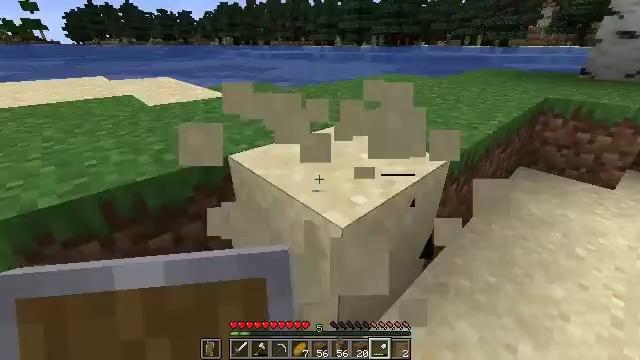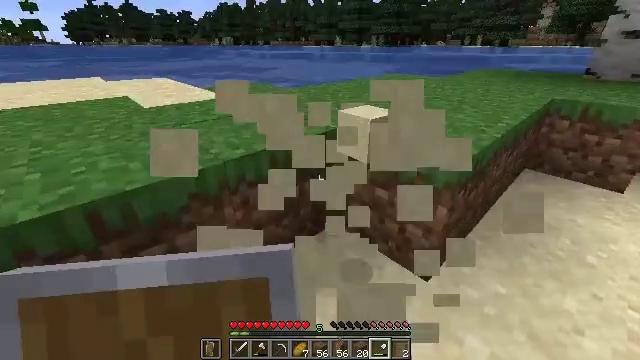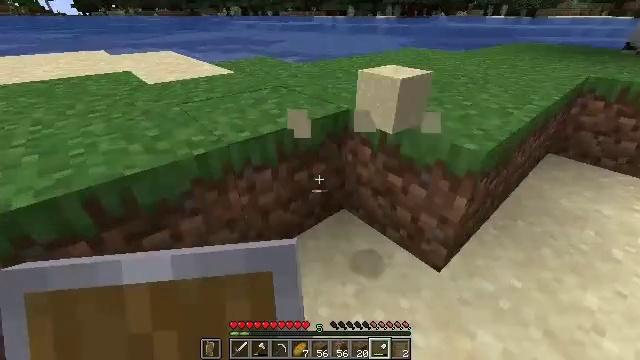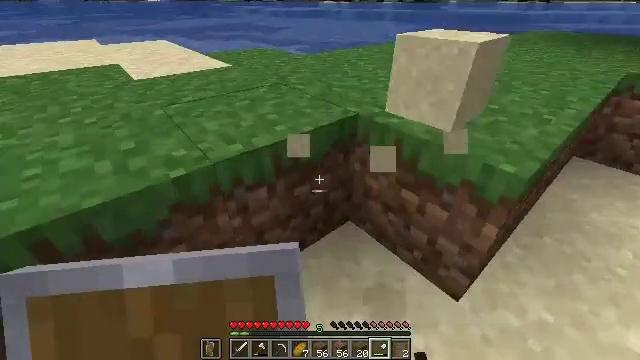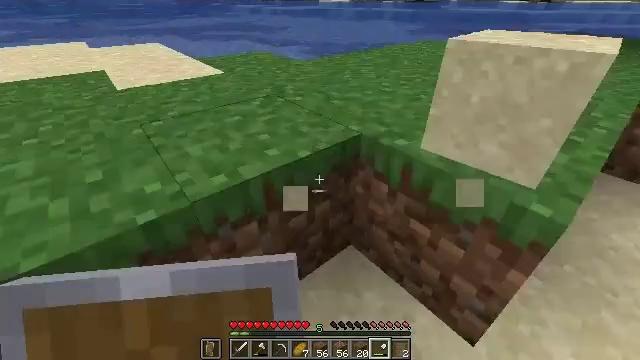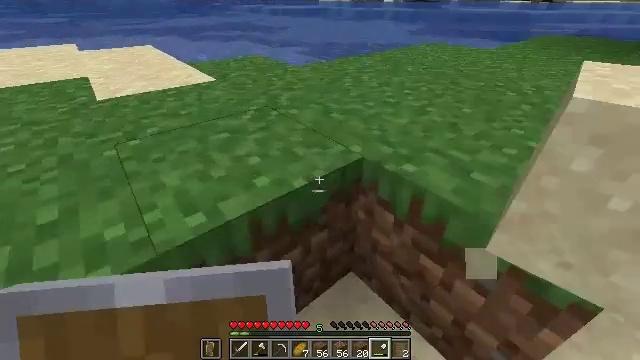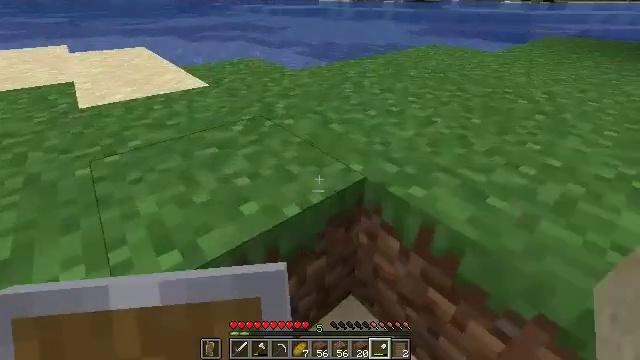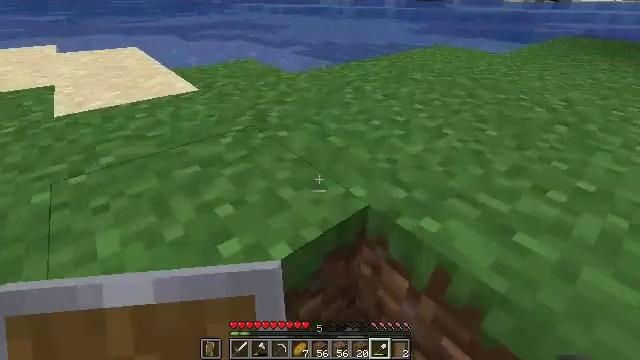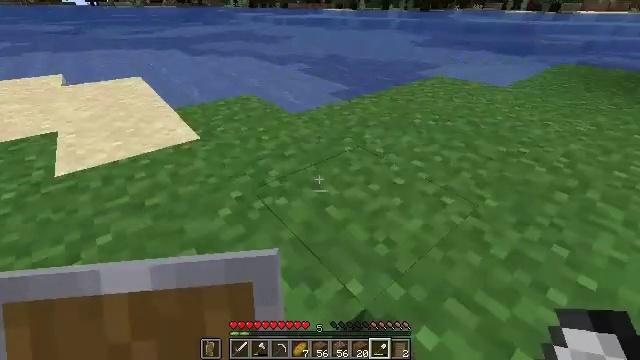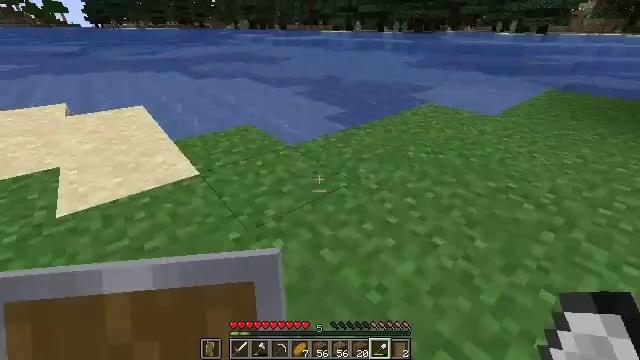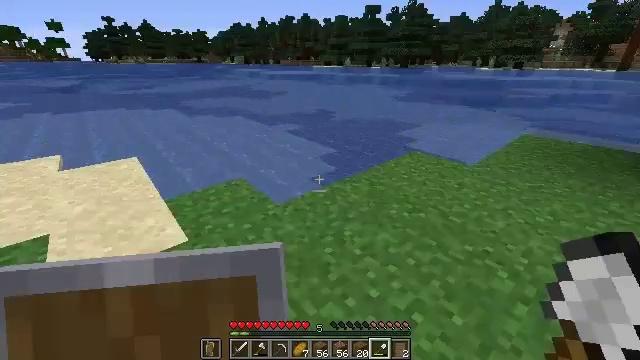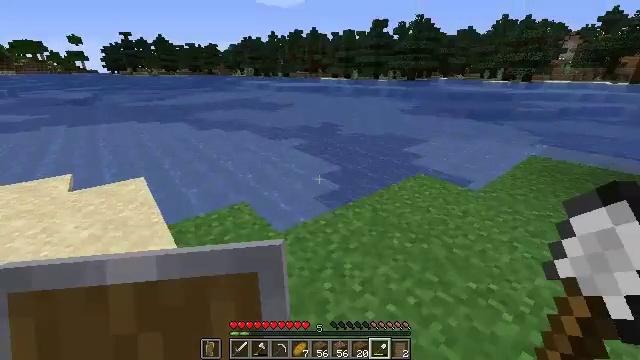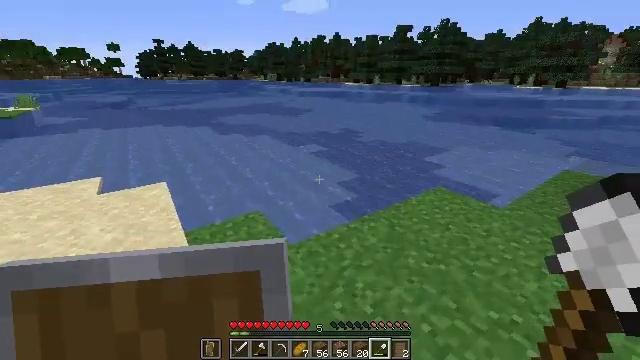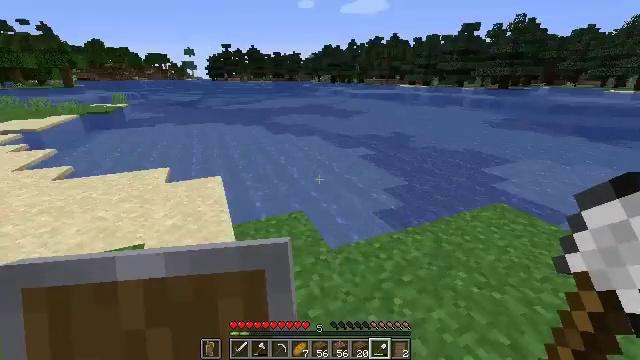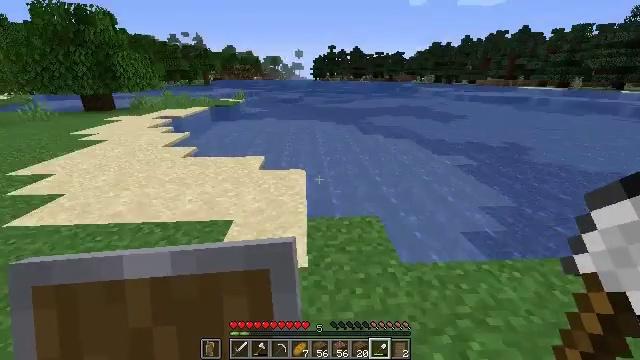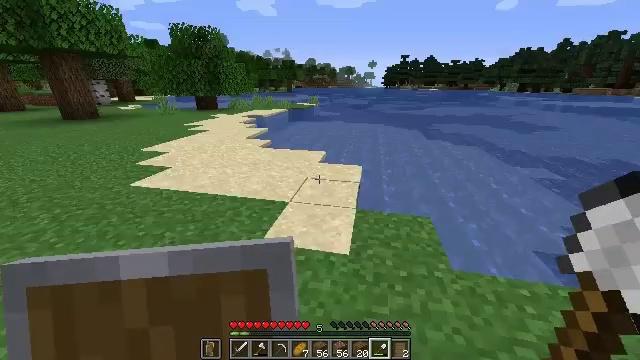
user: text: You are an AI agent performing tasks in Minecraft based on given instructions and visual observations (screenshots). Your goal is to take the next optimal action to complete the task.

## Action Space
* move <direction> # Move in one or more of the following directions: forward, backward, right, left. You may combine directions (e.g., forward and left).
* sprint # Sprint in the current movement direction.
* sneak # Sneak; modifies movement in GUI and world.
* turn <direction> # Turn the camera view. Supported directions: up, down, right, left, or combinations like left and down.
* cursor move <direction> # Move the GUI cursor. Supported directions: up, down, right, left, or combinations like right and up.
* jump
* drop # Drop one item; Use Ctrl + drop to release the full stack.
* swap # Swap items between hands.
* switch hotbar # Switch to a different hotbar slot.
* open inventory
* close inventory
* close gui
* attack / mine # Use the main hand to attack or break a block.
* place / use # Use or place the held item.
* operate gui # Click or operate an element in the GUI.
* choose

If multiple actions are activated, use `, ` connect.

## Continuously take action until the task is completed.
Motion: motion action
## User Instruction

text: Remove oak leaves from branches.
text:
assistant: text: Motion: move forward
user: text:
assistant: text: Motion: move forward, turn left and down
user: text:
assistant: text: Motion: move forward, turn down
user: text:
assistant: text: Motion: move forward
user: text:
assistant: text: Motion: move forward
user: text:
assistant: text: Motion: move forward
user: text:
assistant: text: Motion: move forward
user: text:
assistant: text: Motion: move forward, turn up, jump
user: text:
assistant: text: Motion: move forward, turn up, jump
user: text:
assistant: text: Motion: move forward, turn right and up, jump
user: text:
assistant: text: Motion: move forward, turn left and up, jump
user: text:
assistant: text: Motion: move forward, turn left
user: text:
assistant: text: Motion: move forward, turn left
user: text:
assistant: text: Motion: move forward, sprint, turn left
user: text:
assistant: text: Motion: move forward, sprint, turn left
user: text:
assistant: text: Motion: move forward, sprint, turn left
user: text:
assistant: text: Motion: move forward
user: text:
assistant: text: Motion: move forward and move right
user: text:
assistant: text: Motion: move forward and move right
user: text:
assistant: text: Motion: move forward and move right
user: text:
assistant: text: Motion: move forward and move right
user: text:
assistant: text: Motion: move right
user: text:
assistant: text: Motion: no_op
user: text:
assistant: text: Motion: move left
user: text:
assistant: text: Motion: move left
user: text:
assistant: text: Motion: move left
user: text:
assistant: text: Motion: move left
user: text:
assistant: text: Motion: move left
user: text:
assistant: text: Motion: turn right and up
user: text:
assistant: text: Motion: move right, turn right and up